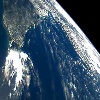
Label: water